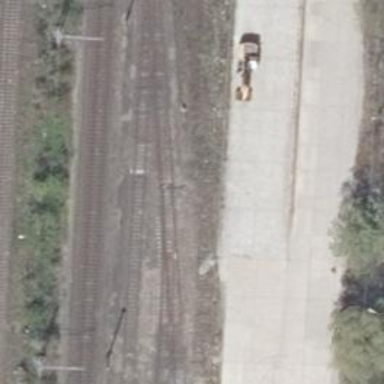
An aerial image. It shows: Railway switch.